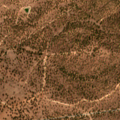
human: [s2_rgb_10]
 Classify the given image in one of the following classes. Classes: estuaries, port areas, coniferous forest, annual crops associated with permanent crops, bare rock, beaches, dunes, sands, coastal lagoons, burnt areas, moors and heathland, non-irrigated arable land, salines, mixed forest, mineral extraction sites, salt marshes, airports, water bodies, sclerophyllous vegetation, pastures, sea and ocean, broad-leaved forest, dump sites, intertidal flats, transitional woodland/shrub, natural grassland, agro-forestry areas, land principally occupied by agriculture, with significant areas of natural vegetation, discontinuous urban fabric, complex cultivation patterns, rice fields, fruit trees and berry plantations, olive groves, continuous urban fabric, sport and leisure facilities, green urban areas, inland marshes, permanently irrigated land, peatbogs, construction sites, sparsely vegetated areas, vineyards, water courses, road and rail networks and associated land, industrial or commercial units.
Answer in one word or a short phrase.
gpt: non-irrigated arable land, agro-forestry areas